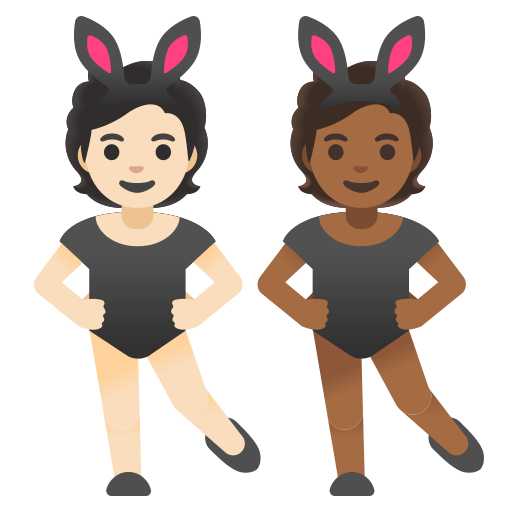
Emoji: 🧑🏻‍🐰‍🧑🏾